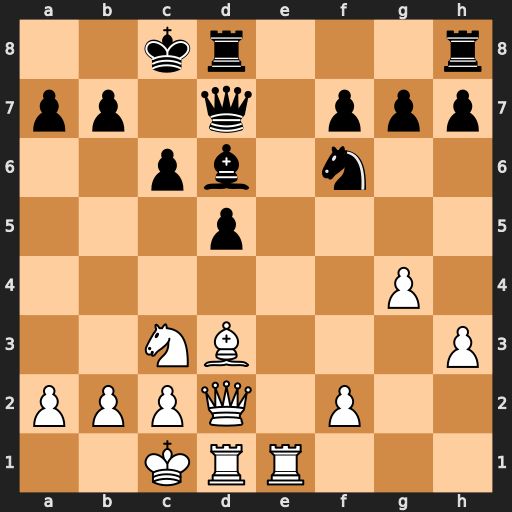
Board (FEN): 2kr3r/pp1q1ppp/2pb1n2/3p4/6P1/2NB3P/PPPQ1P2/2KRR3
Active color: w
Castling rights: -
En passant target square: -
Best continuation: Bf5 Qxf5 gxf5